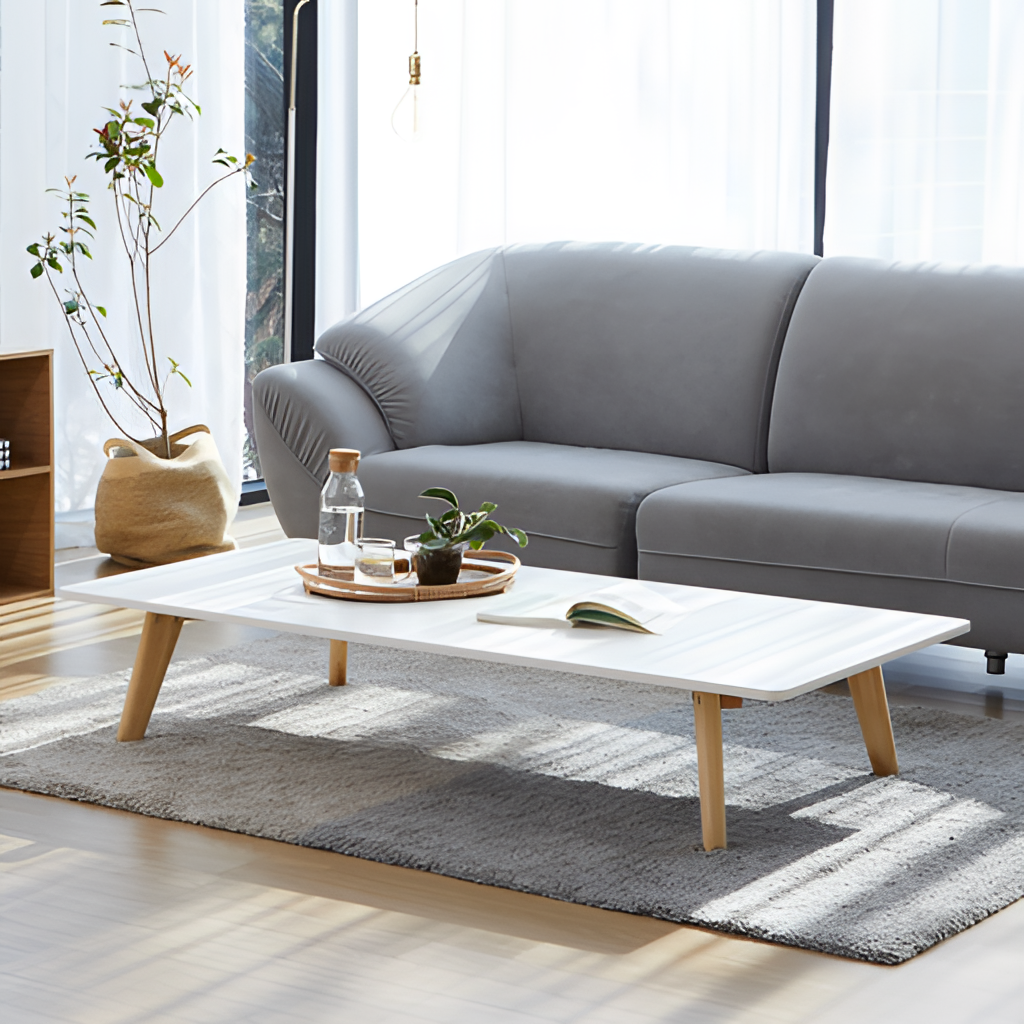
gray leather sofa, living room, curtain wallpaper, with solid pattern, modern, wood flooring, with plank pattern